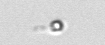
Label: nanoplankton_mix